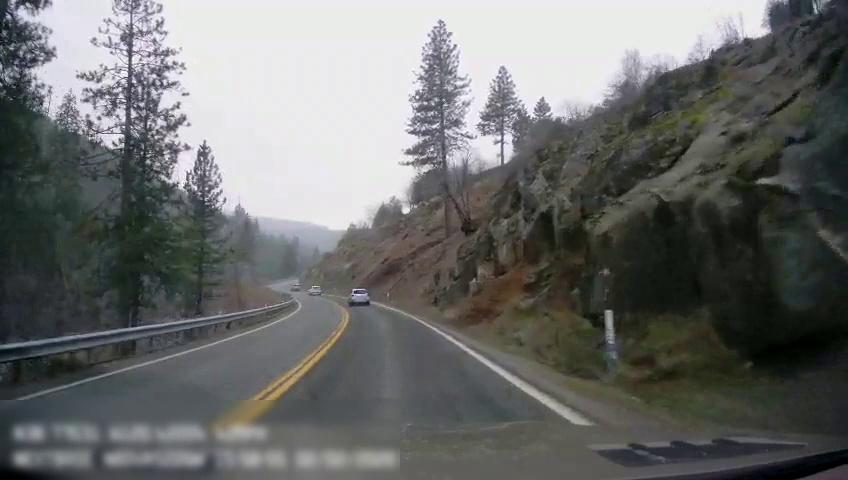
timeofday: Day
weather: Cloudy
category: Drivable Space
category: Vehicles | Car
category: Vehicles | SUV
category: Lanes | Current Lane
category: Lanes | Current Lane
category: Lanes | Opposite Lane